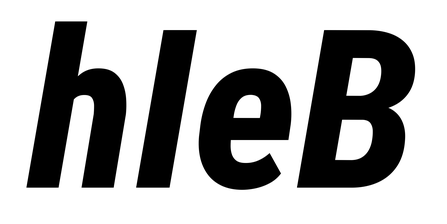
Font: Roboto-Italic_Condensed_ExtraBold_Italic